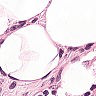
Metastatic tissue present: no